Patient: sex M, age 75
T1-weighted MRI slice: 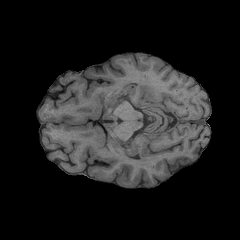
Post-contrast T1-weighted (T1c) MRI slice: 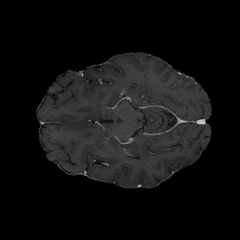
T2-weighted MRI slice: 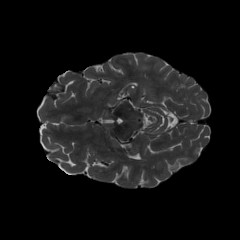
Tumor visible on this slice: no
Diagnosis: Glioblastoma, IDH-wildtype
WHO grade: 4